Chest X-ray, AP view. Patient: 55 years old, sex F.
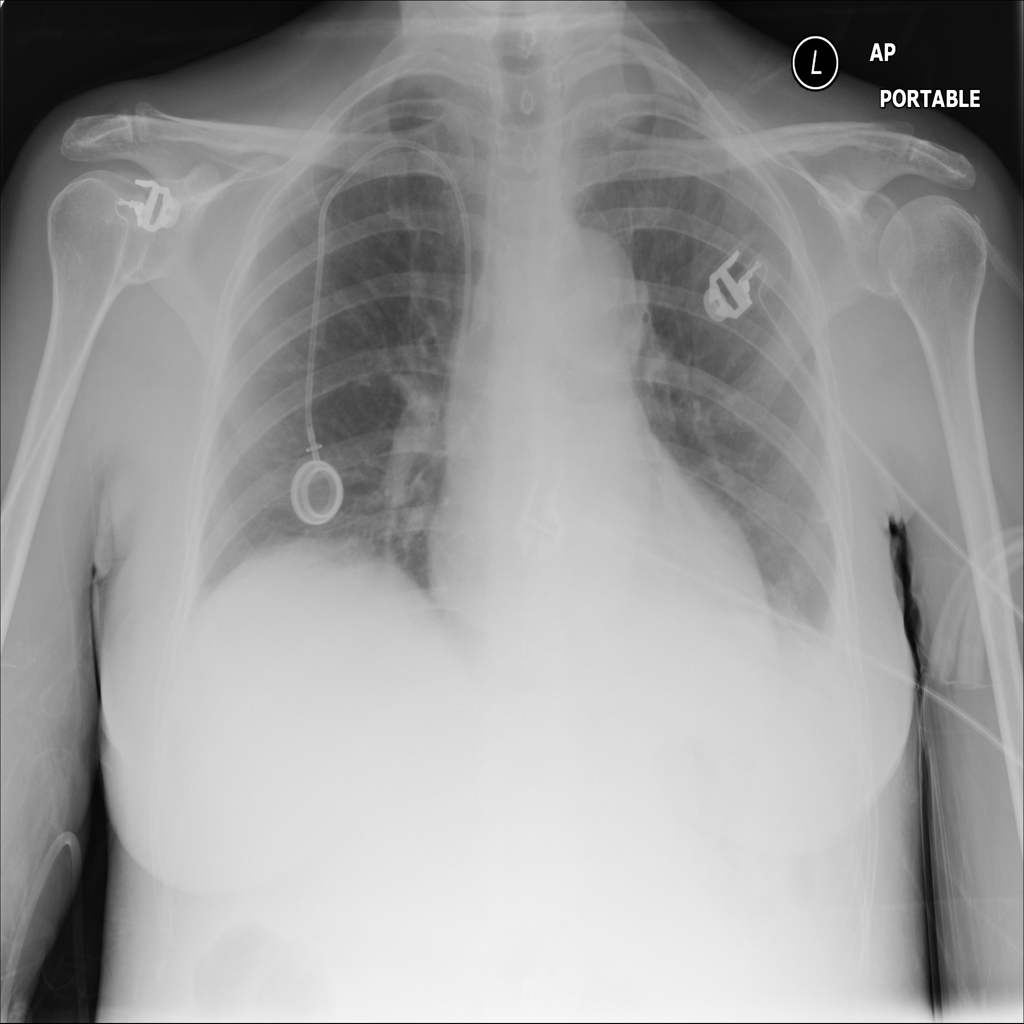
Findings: No Finding